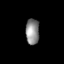
Tissue: lung
Cell type: Epithelial cells
Senescence score: 0.2048
Nuclear area (px): 343
Mean DAPI intensity: 138.44